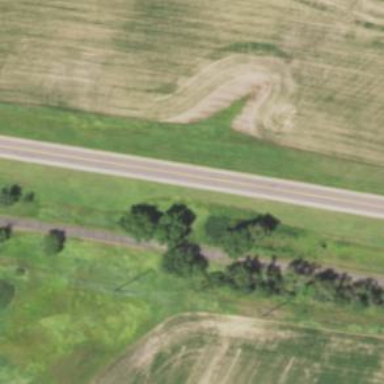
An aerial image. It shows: Culvert tunnel.